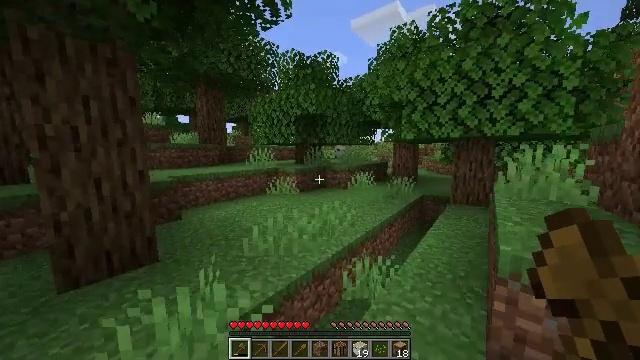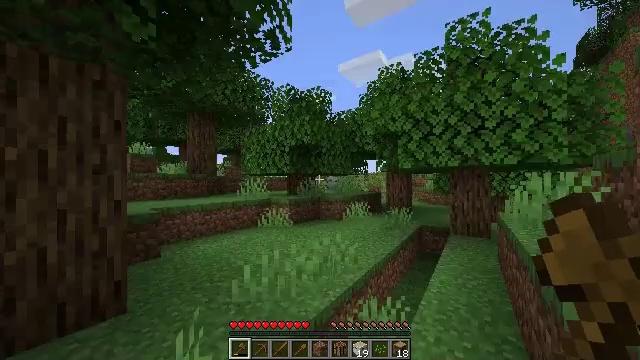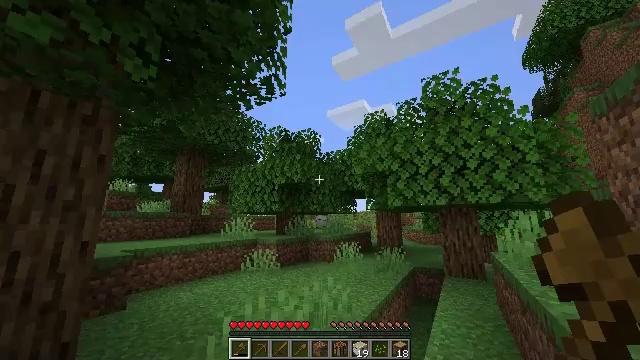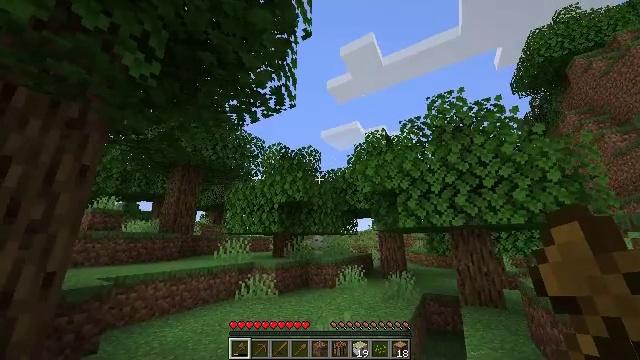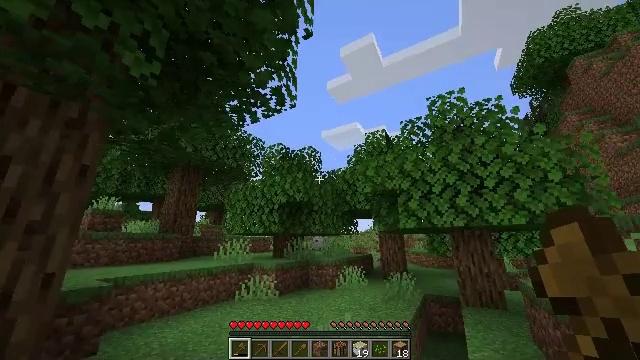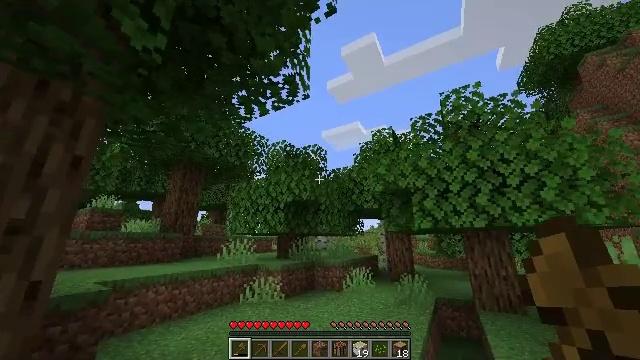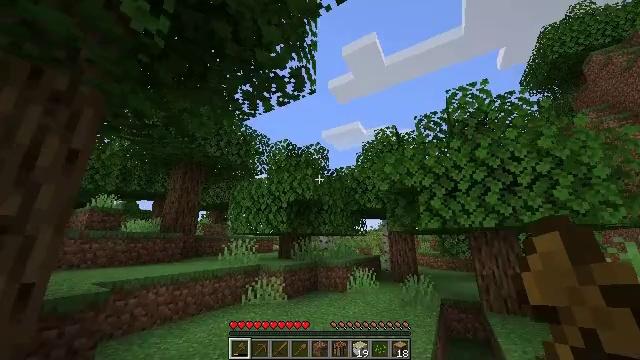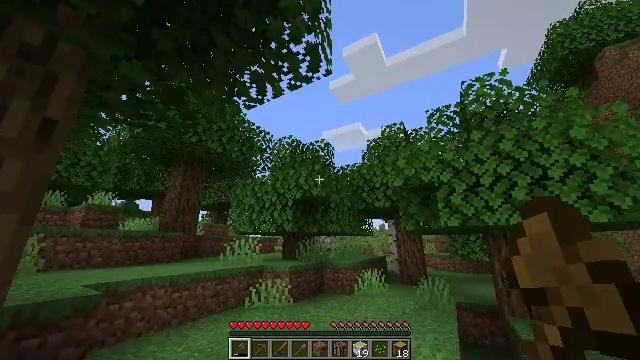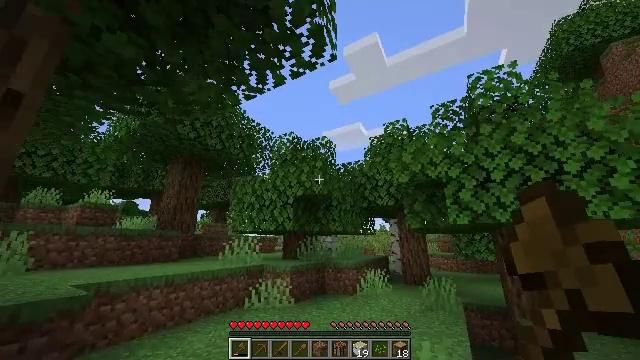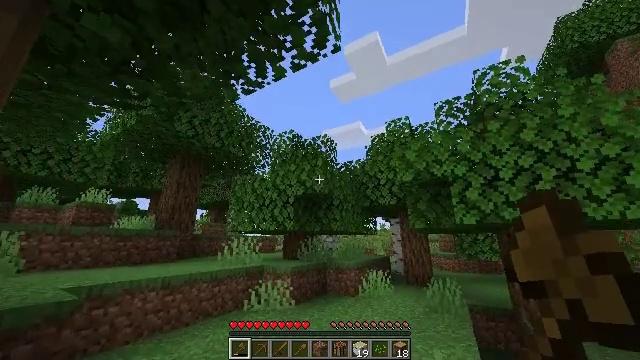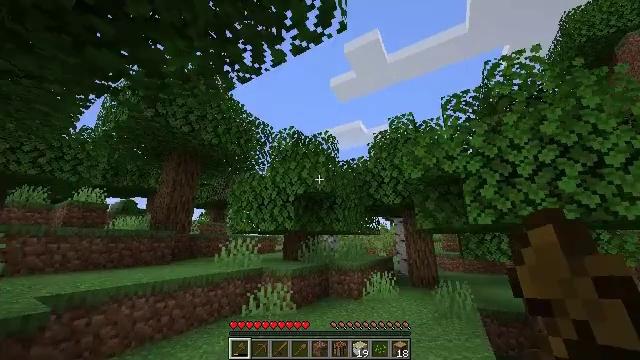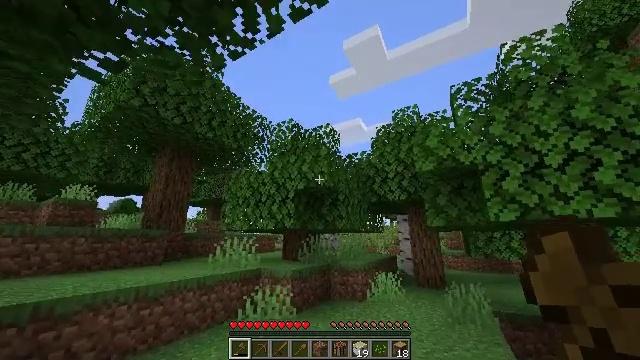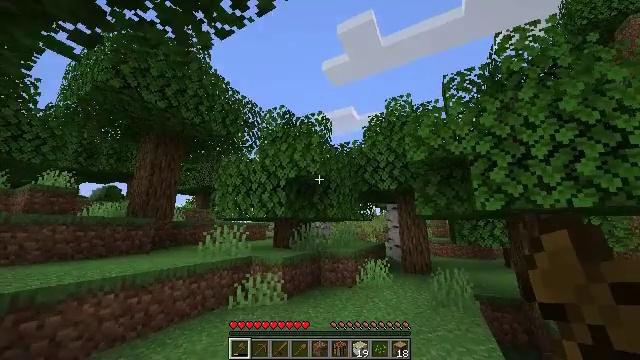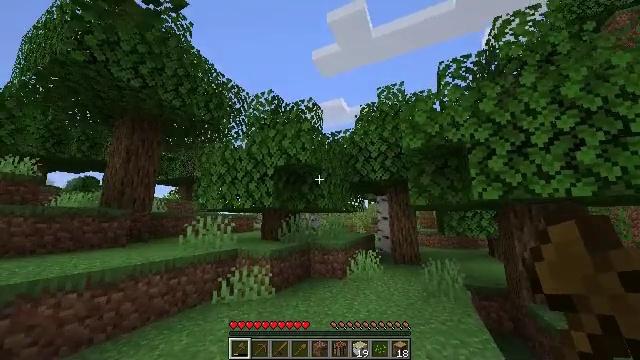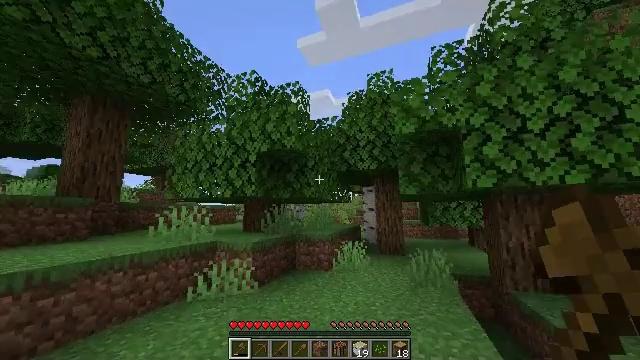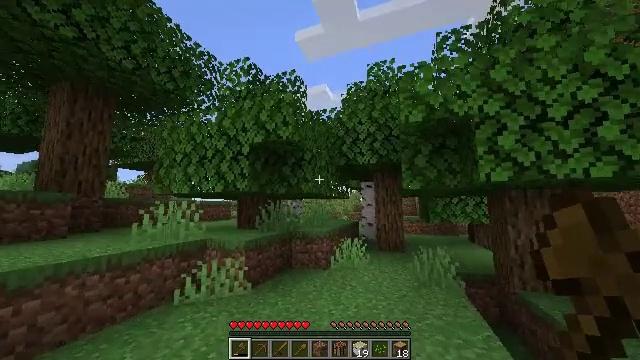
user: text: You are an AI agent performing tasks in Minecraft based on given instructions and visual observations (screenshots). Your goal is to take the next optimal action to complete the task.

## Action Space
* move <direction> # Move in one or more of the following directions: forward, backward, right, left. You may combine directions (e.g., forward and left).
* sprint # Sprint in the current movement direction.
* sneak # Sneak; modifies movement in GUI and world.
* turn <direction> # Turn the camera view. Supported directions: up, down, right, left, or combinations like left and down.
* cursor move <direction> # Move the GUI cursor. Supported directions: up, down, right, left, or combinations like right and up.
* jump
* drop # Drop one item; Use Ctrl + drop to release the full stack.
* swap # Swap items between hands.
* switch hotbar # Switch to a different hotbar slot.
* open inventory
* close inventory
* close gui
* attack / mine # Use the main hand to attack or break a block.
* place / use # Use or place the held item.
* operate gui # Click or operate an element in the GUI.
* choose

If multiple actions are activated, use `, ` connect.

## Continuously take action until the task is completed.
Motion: motion action
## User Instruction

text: Pick up the oxeye daisy.
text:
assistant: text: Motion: move forward and move left, sprint, turn right and up
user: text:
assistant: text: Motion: move forward and move left, sprint, turn right and up
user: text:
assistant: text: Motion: move forward and move left, sprint, turn right and up
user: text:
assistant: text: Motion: move forward and move left, sprint
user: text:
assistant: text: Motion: move forward and move left, sprint
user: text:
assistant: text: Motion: move forward and move left, sprint
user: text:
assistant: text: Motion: move forward, sprint
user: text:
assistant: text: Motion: move forward, sprint
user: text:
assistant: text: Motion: move forward, sprint
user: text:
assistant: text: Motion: move forward, sprint
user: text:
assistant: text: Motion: move forward, sprint
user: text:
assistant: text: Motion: move forward, sprint, turn right and down
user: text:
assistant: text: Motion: move forward, sprint, turn right and down
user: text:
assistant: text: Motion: move forward, sprint, turn right and down
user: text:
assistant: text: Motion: move forward, sprint
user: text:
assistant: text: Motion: move forward, sprint
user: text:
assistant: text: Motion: move forward, sprint
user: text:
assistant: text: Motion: move forward, sprint
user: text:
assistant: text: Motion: move forward, sprint
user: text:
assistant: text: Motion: move forward, sprint, turn right and down
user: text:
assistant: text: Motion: move forward, sprint, turn right and down
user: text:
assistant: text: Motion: move forward, sprint, turn right and down
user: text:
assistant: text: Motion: move forward, sprint, turn right and down
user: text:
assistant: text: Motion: move forward, sprint, turn right
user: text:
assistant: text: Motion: move forward, sprint, turn right and down
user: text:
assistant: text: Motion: move forward, sprint, turn right
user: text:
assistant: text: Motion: move forward, sprint, turn right and down
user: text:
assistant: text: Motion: move forward, sprint, turn right and down
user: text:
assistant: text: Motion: move forward, sprint, turn right
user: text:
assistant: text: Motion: move forward, sprint